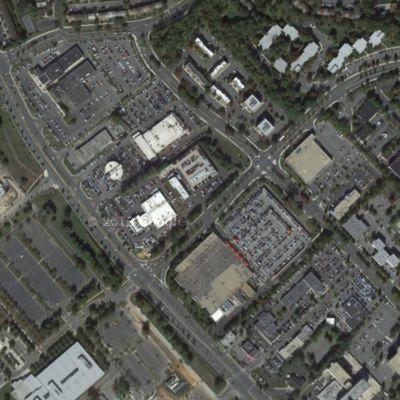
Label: Parking